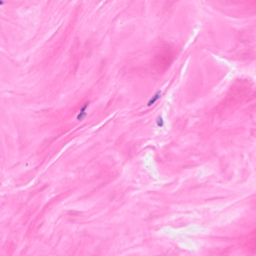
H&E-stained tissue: Breast